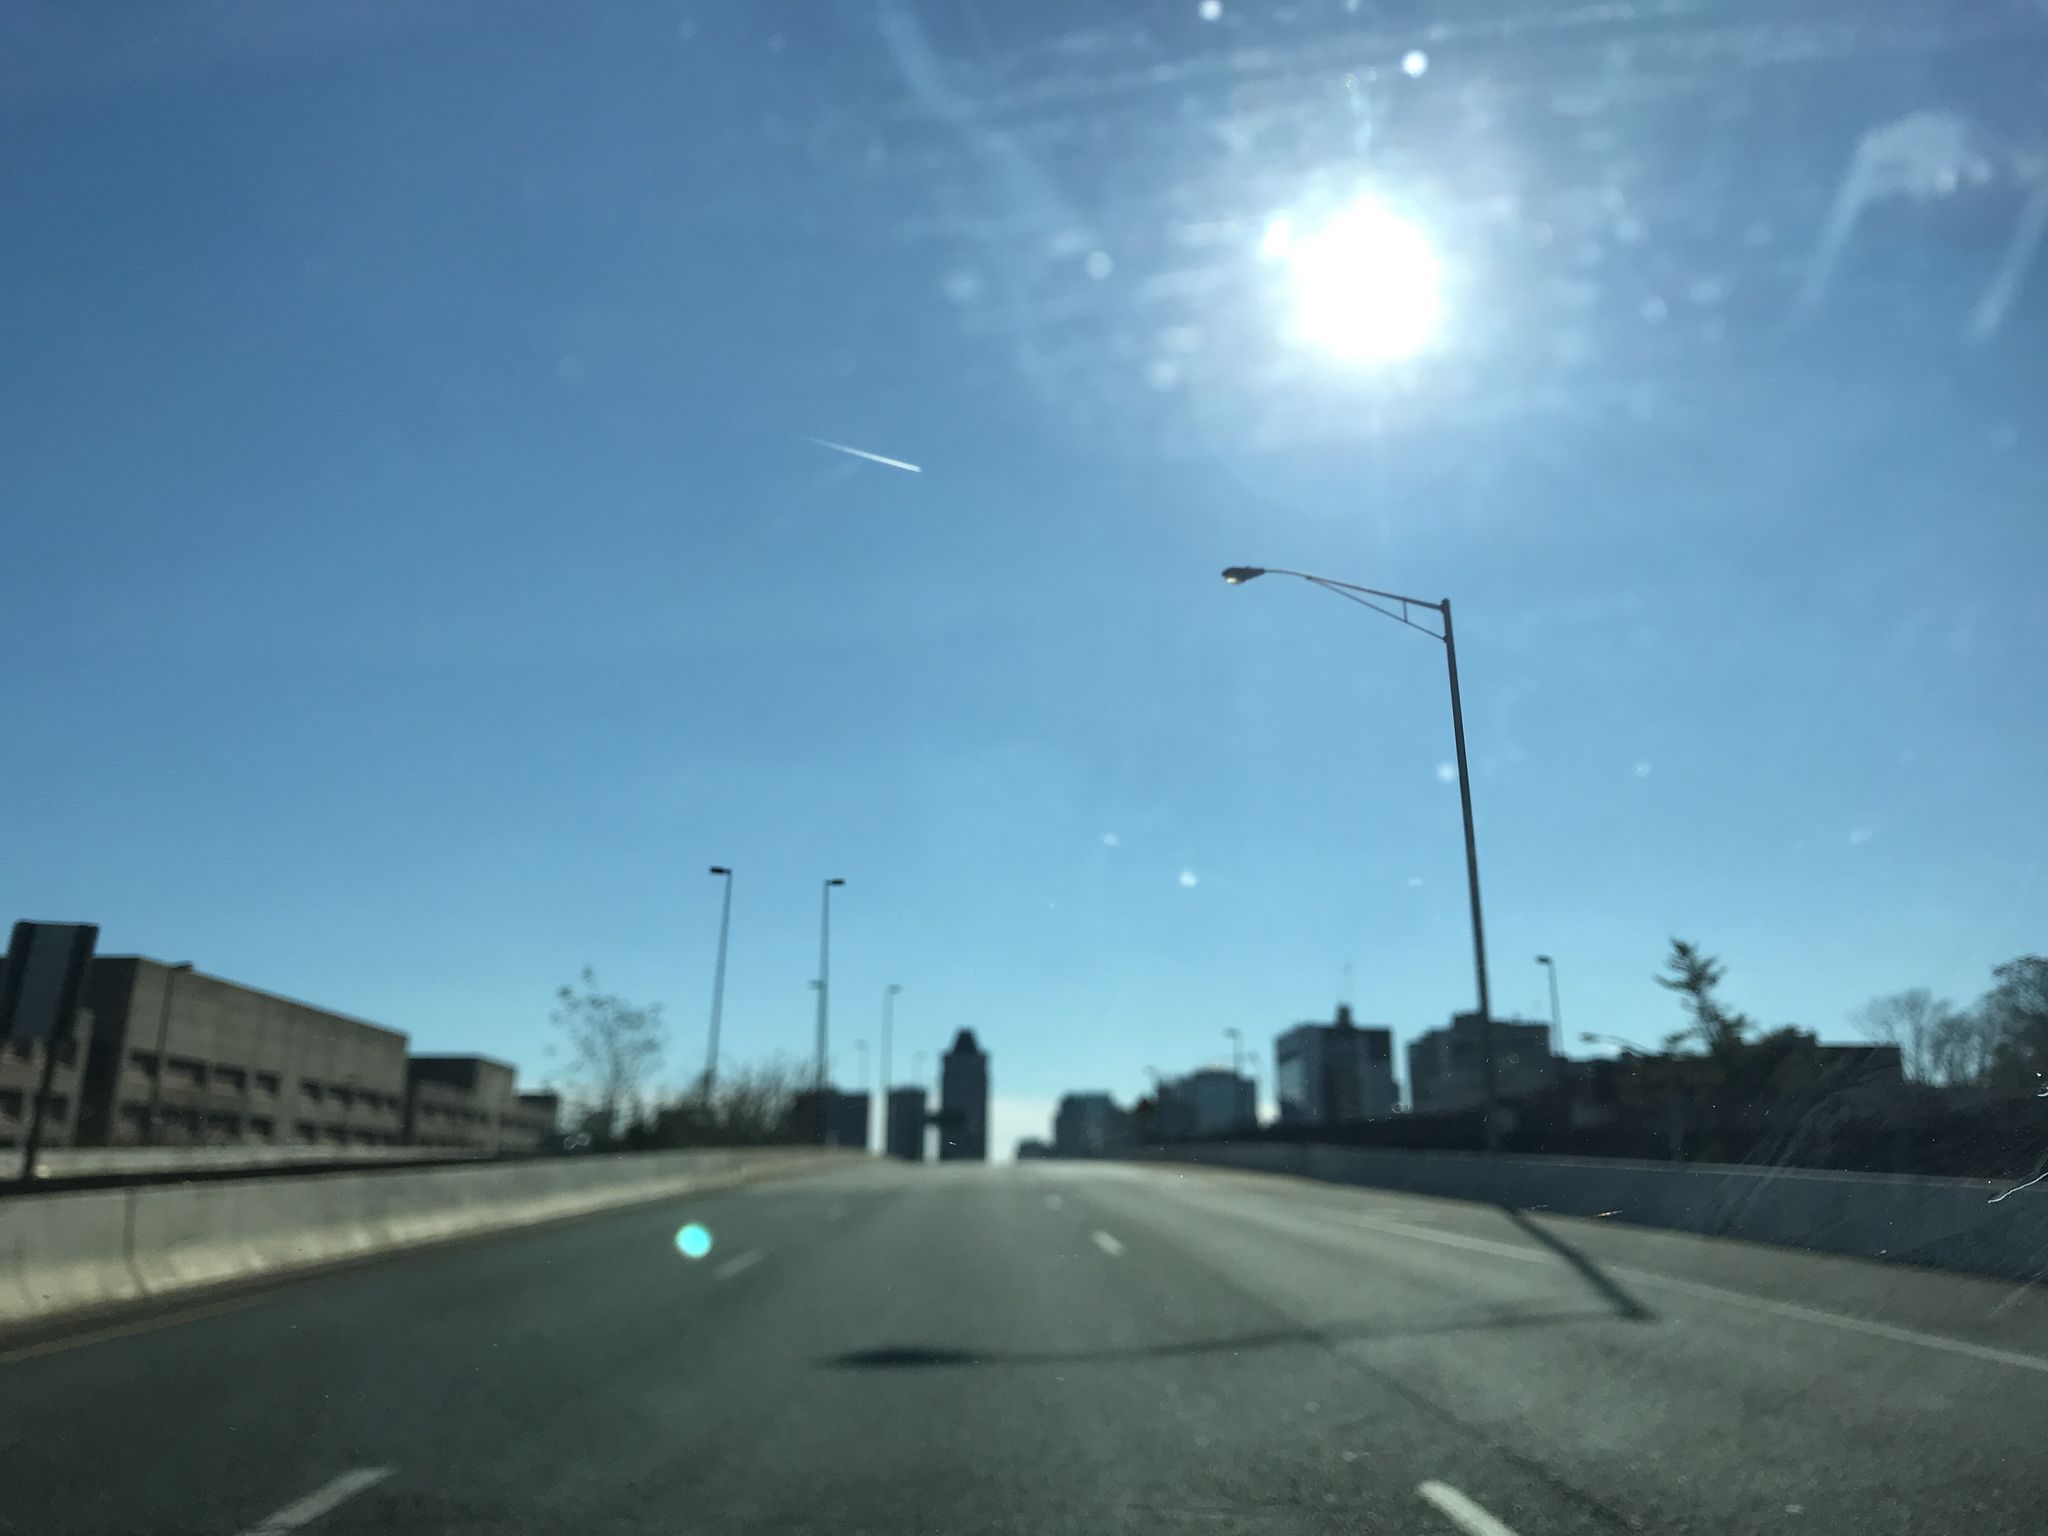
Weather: clear
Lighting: day
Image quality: good
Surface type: driving surface
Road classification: motorway
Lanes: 3
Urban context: urban centre
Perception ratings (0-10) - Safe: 4.31, Lively: 1.91, Beautiful: 2.15, Boring: 2.28, Depressing: 6.06, Wealthy: 3.26